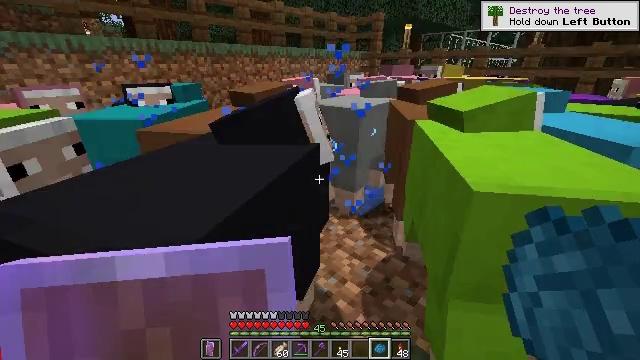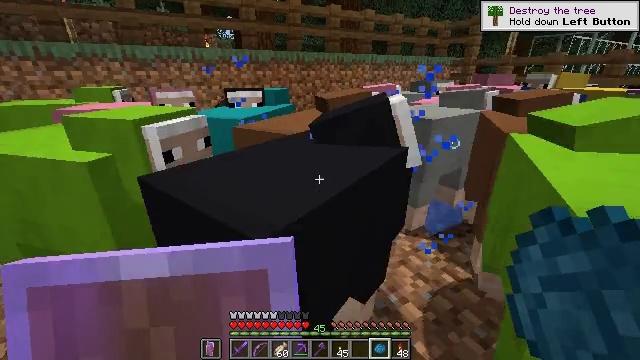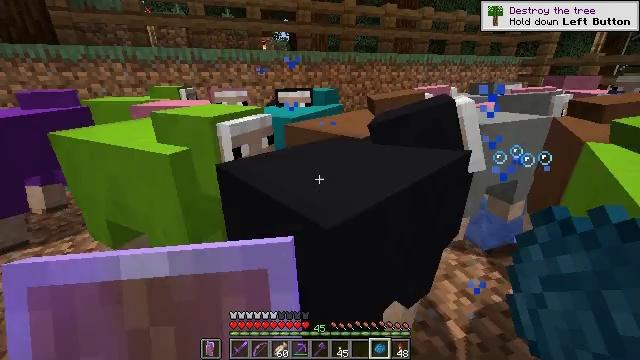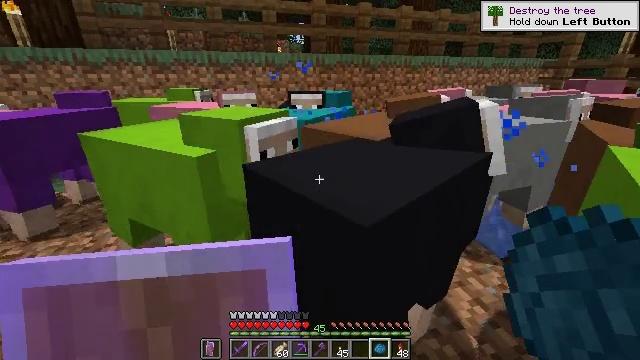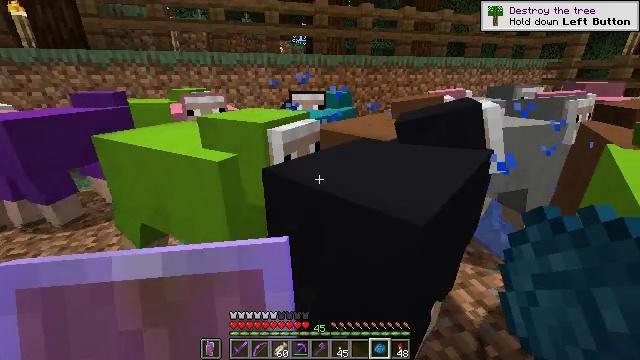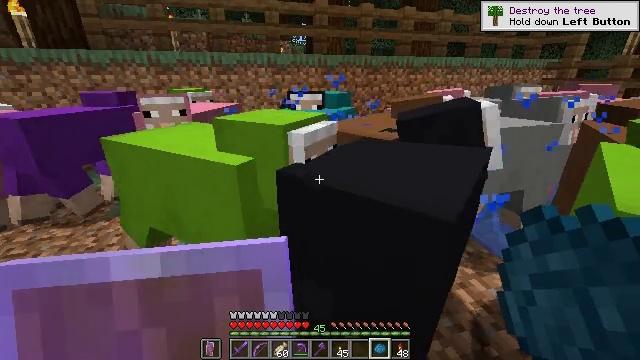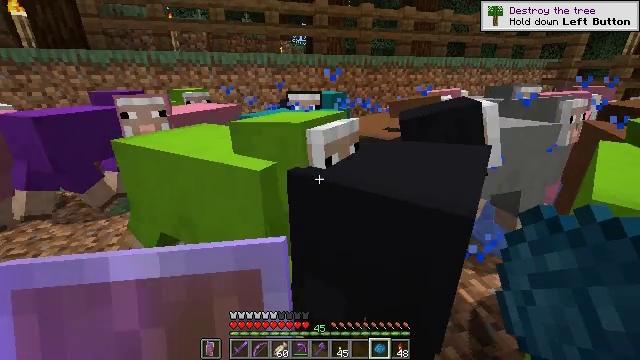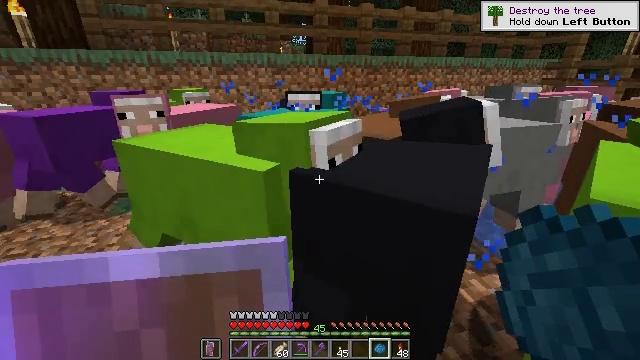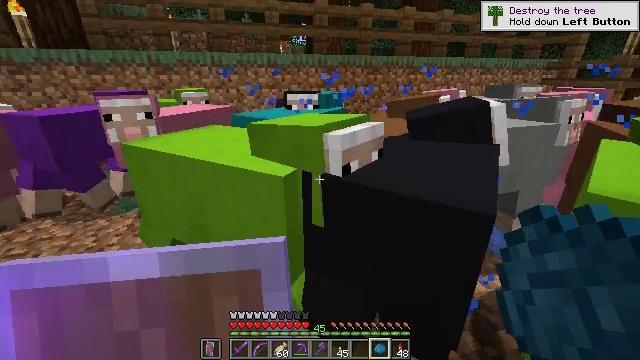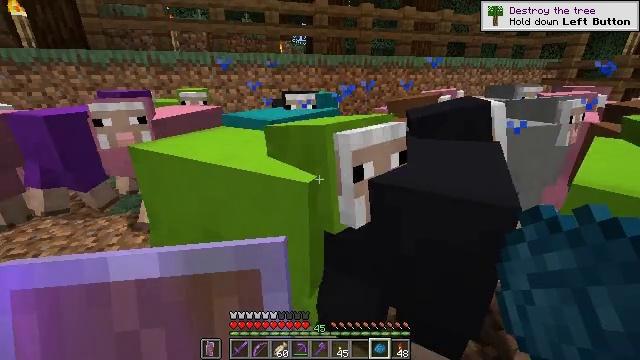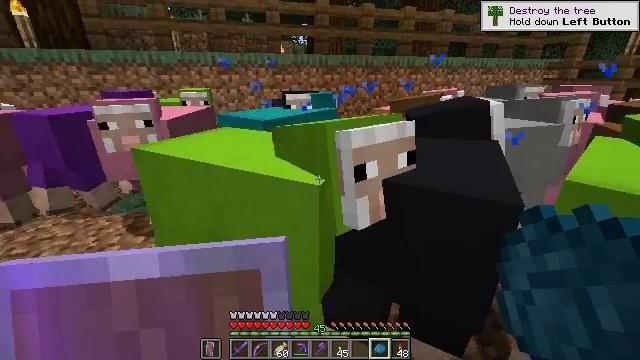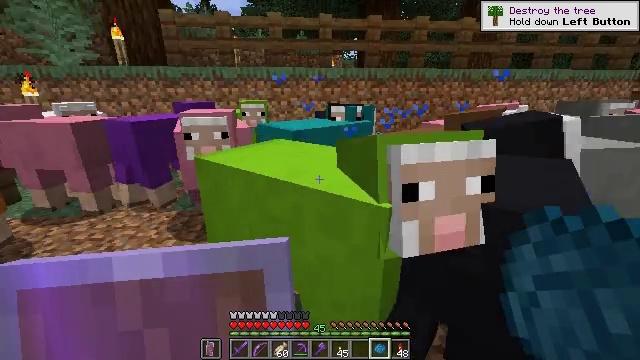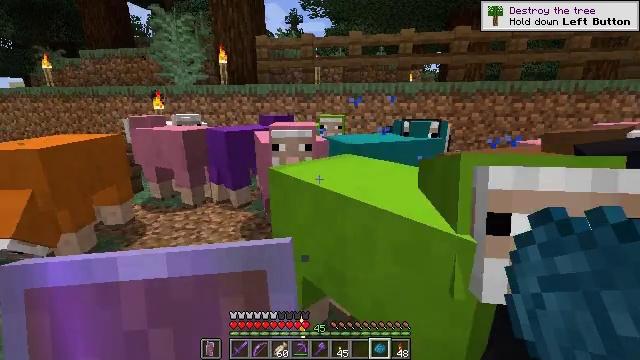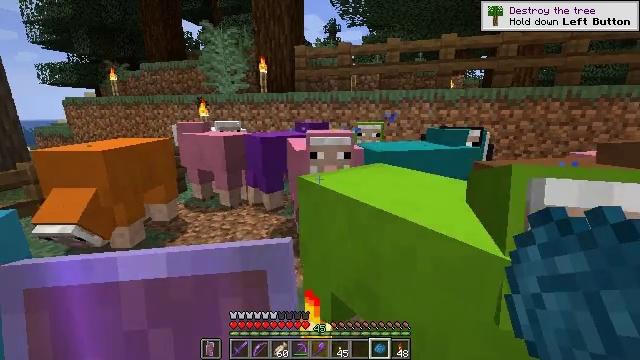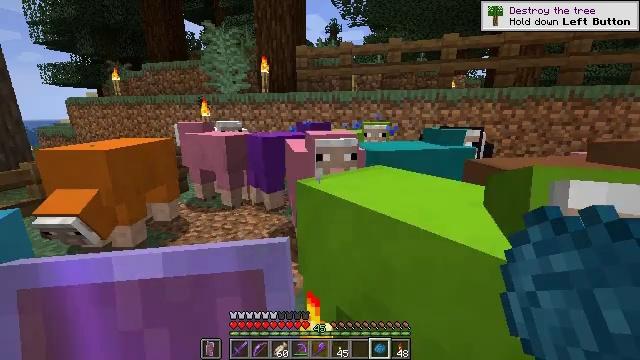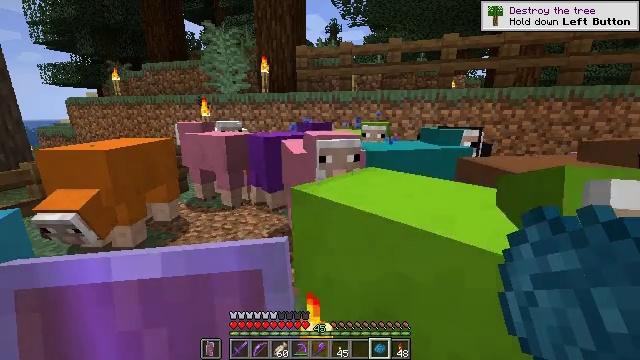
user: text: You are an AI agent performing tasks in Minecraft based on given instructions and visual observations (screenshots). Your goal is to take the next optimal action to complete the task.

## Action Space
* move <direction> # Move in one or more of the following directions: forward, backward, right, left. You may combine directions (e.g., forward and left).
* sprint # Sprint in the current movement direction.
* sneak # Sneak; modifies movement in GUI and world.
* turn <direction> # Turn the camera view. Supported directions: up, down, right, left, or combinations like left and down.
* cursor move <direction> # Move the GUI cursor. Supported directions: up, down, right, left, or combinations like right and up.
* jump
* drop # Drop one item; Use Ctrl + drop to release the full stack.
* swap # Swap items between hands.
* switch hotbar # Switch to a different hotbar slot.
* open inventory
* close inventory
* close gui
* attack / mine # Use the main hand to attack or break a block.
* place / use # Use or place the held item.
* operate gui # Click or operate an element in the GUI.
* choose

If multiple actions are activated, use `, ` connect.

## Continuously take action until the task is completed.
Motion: motion action
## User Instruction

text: Obtain the light blue shulker box by mining it.
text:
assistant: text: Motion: turn left and up
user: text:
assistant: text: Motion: turn left
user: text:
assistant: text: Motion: turn left
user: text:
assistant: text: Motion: no_op
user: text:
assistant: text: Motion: no_op
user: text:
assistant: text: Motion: no_op
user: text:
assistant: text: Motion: no_op
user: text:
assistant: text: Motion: no_op
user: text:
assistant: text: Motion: no_op
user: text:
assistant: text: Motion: no_op
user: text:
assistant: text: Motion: turn left and up
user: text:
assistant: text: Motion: turn left and up
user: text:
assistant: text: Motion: turn left and up
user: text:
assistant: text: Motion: no_op
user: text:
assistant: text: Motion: no_op
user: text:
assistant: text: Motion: no_op
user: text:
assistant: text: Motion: no_op
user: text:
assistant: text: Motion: no_op
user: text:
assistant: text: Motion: no_op
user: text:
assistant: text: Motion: no_op
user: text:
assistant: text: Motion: no_op
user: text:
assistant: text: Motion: no_op
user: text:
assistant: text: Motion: no_op
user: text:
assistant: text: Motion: no_op
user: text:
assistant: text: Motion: no_op
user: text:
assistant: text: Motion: no_op
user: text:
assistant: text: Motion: no_op
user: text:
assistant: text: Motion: turn down
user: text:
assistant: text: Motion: turn right and down
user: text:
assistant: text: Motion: no_op